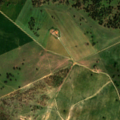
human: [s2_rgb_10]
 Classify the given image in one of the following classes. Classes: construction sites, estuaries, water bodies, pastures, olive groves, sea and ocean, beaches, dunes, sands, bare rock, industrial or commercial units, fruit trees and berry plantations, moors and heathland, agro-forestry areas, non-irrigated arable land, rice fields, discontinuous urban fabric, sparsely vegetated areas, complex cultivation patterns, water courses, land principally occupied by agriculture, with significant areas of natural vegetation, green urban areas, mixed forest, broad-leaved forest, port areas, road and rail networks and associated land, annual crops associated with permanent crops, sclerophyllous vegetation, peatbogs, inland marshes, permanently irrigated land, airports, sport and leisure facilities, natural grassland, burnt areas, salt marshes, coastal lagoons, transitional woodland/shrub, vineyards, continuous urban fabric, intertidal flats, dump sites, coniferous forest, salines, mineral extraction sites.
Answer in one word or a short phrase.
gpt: non-irrigated arable land, agro-forestry areas, transitional woodland/shrub